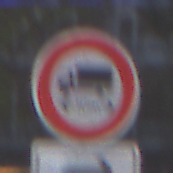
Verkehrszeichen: TatsaechlicheLaenge
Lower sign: RichtungsangabeDurchPfeile5
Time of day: MorningAfternoon
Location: Outdoor (Special)
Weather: Clear
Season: Winter
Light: Natural